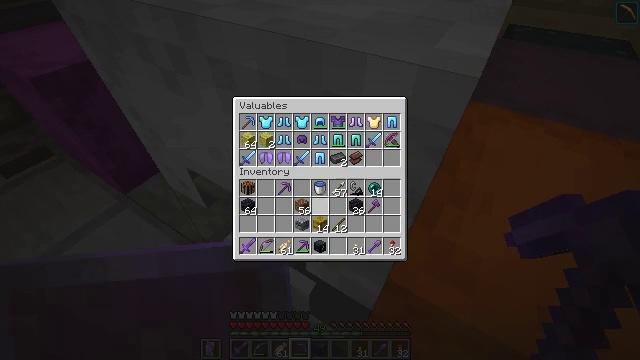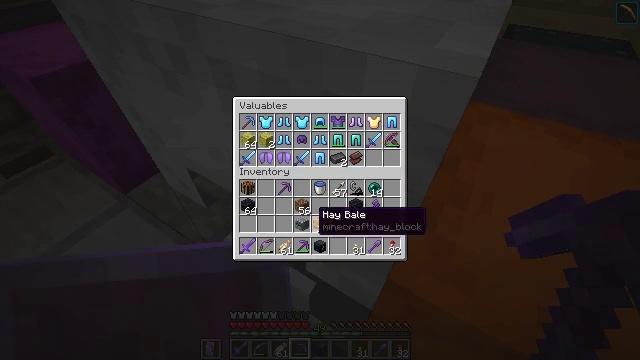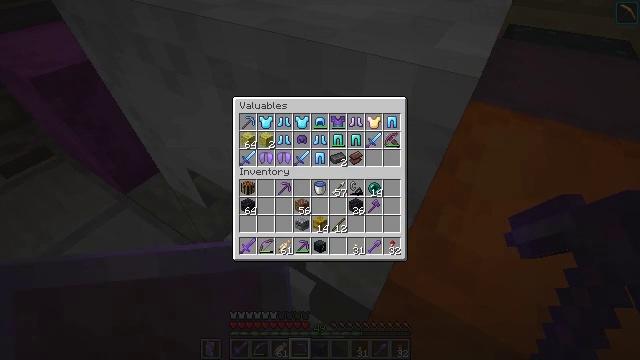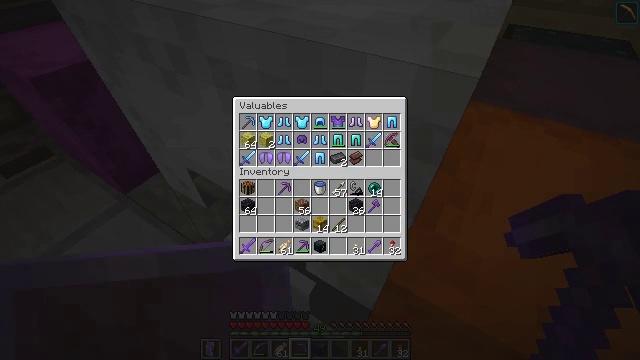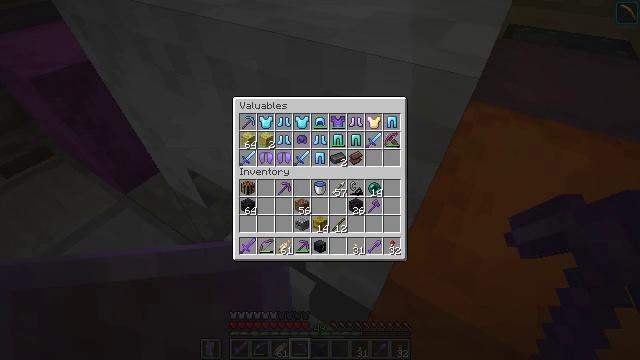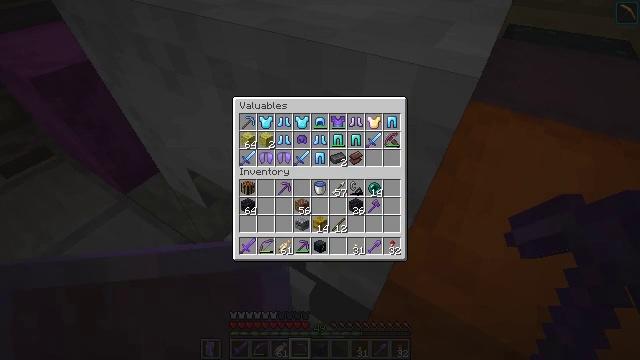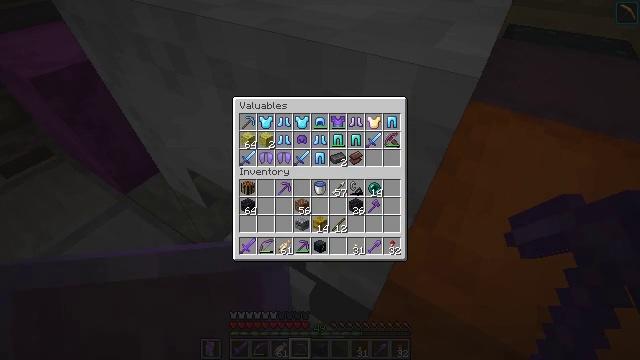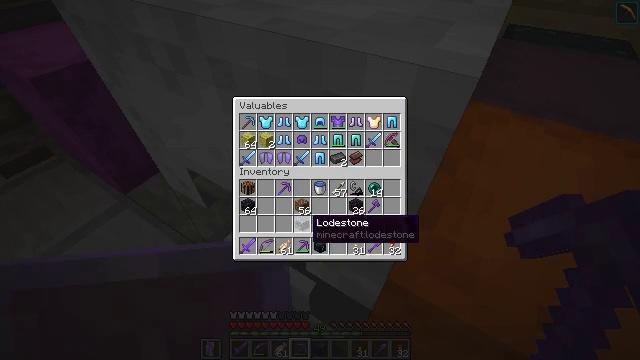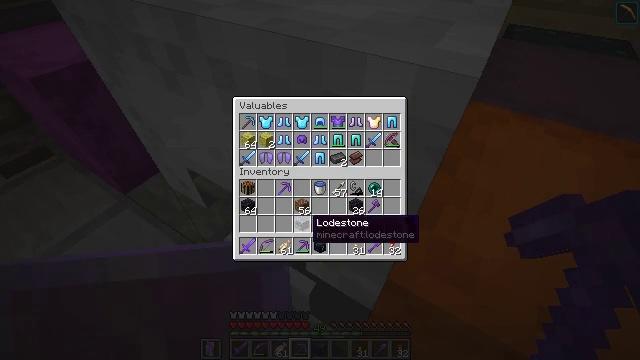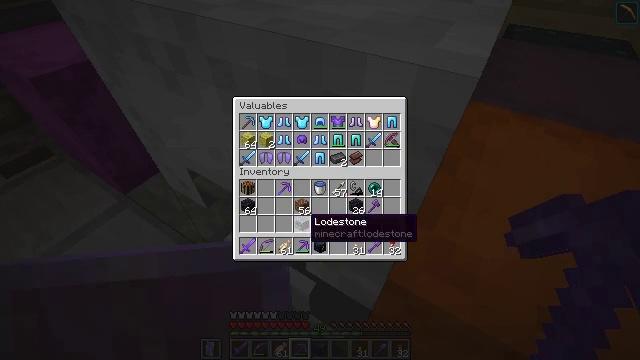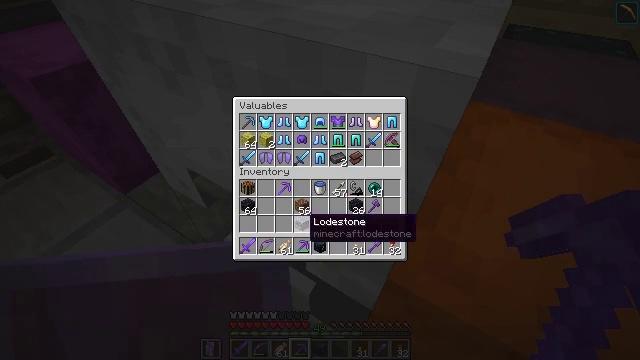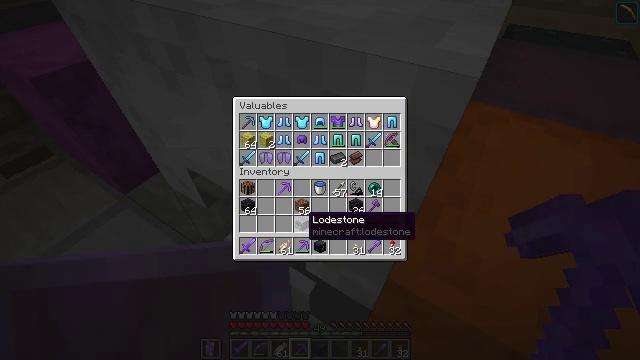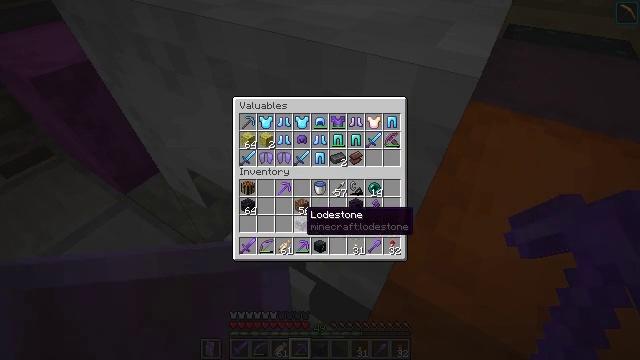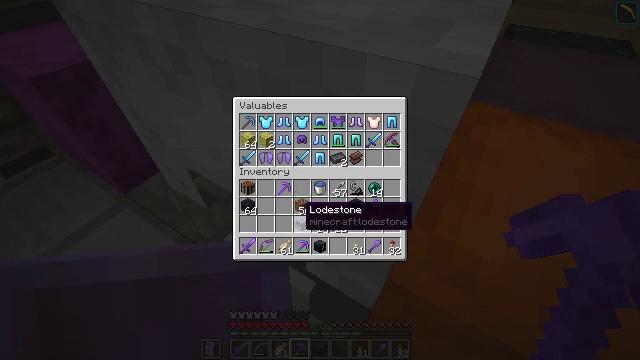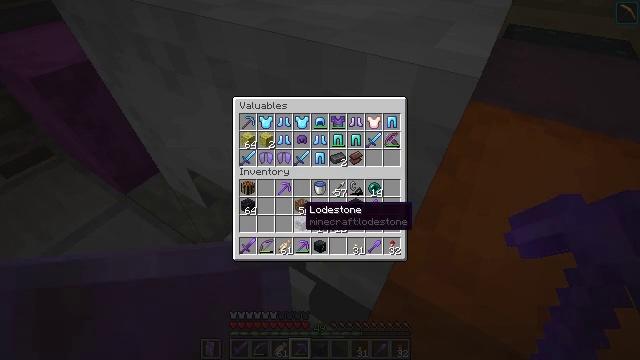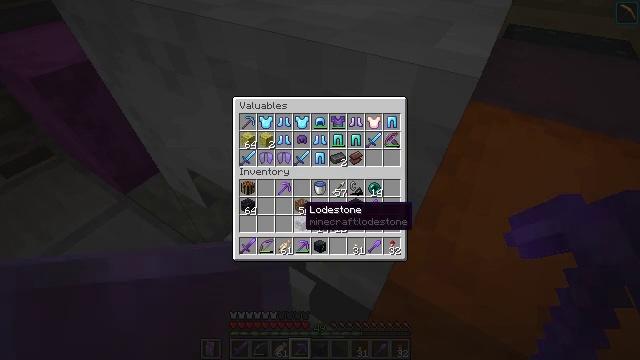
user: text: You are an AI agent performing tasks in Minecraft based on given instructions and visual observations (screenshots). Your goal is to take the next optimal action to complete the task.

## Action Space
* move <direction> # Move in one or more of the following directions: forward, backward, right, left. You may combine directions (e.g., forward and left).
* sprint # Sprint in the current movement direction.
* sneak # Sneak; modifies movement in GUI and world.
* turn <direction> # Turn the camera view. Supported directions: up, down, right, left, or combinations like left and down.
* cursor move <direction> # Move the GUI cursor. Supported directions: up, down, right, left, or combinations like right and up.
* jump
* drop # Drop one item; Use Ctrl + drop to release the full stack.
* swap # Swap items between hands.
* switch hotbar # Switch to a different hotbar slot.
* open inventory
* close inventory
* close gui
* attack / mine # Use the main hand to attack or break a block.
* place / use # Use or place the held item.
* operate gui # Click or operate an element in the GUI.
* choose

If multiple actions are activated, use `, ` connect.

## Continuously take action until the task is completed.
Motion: motion action
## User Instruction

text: Grab the white shulker box for your inventory.
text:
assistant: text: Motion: cursor move left and down
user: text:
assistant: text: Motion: cursor move down
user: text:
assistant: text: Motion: no_op
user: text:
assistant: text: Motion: no_op
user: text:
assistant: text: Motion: no_op
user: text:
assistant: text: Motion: no_op
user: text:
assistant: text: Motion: no_op
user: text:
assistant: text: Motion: no_op
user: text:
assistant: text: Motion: no_op
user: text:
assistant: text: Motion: no_op
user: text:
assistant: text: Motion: no_op
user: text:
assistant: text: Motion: no_op
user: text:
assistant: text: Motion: no_op
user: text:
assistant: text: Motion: no_op
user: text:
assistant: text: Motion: no_op
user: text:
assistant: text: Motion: no_op
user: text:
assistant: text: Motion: no_op
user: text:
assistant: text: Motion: no_op
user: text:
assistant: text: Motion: no_op
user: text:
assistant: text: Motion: no_op
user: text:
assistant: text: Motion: no_op
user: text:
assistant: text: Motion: no_op
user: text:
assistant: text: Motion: no_op
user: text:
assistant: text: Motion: no_op
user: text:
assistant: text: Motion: no_op
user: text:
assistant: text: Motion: operate gui
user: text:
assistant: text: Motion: operate gui
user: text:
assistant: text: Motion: operate gui
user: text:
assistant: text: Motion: operate gui
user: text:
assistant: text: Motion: no_op